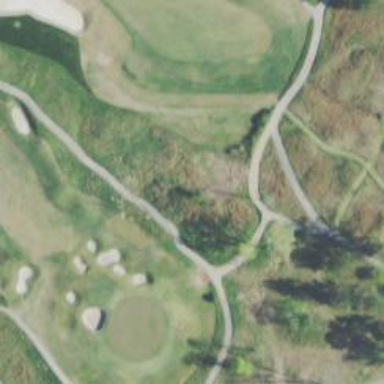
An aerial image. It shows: Service road used as golf cart path.